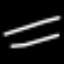
Label: line